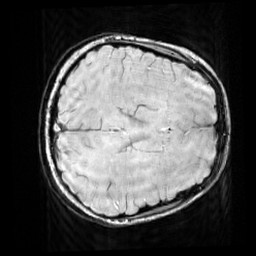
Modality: SWI
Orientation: axial
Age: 10
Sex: female
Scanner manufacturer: siemens
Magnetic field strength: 3 T
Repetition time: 0.027 s
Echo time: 0.02 s